Question: I am new to GPUImage and I added GPUImage to a Default Single-View template Xcode 5.1.1 app. I successfully the static GPUImage library and I am trying the example from Readme file. I have iO S7.1 as base SDK. The app compiles and loads and the video just freezes. It freezes with or without the Filter.
How do I fix this? I want to display live camera preview with a filter applied to it
The examples included in github repo compile and run fine.
'''
- (void)viewDidLoad
{
[super viewDidLoad];
// Do any additional setup after loading the view, typically from a nib.
GPUImageVideoCamera *videoCamera = [[GPUImageVideoCamera alloc] initWithSessionPreset:AVCaptureSessionPreset352x288 cameraPosition:AVCaptureDevicePositionBack];
videoCamera.outputImageOrientation = UIInterfaceOrientationPortrait;
GPUImageFilter *customFilter = [[GPUImageSepiaFilter alloc]init];
GPUImageView *filteredVideoView = [[GPUImageView alloc] initWithFrame:CGRectMake(0.0, 0.0, 320, 320)];
[self.view addSubview:filteredVideoView];
// Add the view somewhere so it's visible
[videoCamera addTarget:customFilter];
[customFilter addTarget:filteredVideoView];
[videoCamera startCameraCapture];
}
'''
Here is the screen capture from my iPhone 5 running iOS 7.1.

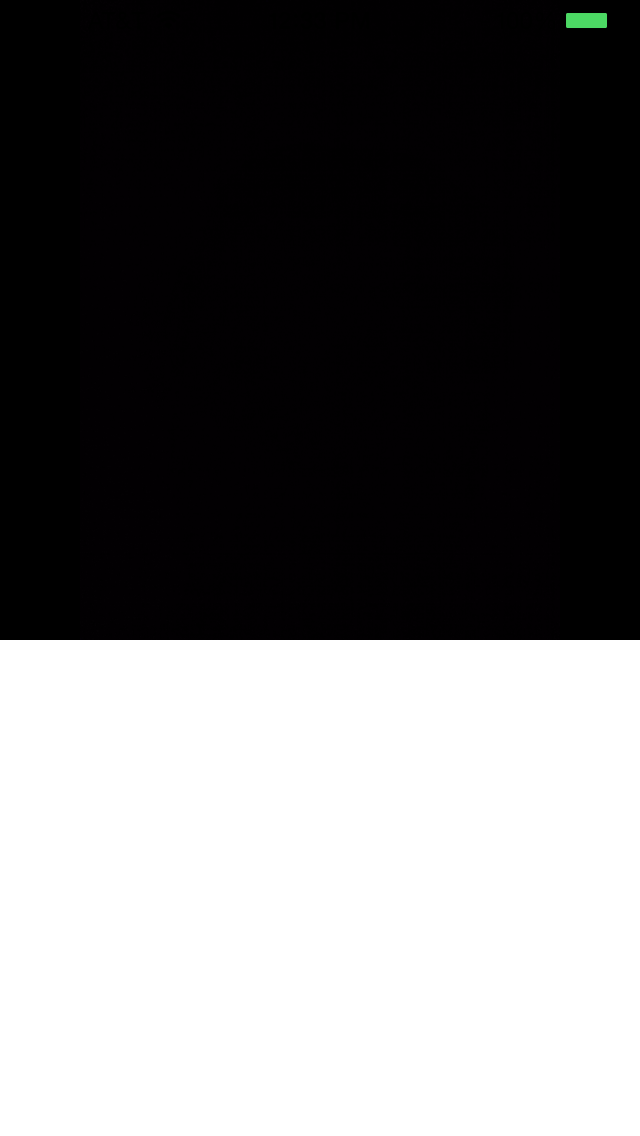
Answer: It's freezing because your GPUImageVideoCamera is being deallocated. You're creating it as a local variable, not an instance variable or property, so as soon as your setup method finishes, ARC will deallocate it. This will tear down the rest of your image processing pipeline.
You need to make your GPUImageVideoCamera instance a property on your class or an instance variable in order to have a strong reference to it beyond your setup method. The camera needs to persist beyond that method, so you need to make sure it does. The camera will hold a strong reference to anything downstream of it, so you don't need to do the same for your filters, unless you want to adjust them at some point.